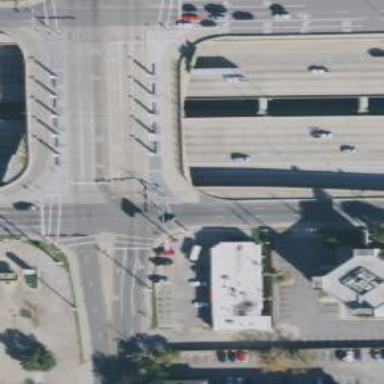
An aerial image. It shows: Secondary road with separate sidewalk.